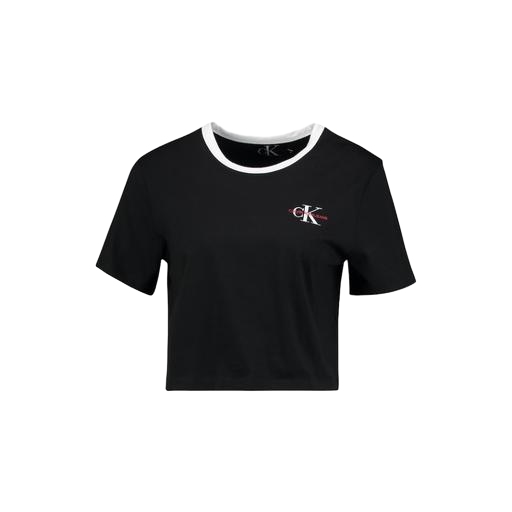
crop tee, t-shirt twist graphic, black cropped embroidered t-shirt, white background